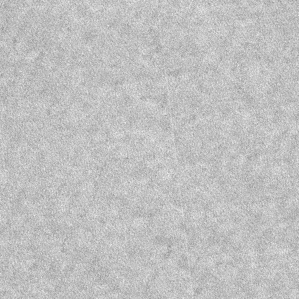
Label: frost